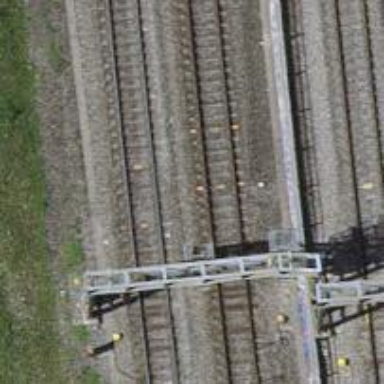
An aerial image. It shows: Railway signal.